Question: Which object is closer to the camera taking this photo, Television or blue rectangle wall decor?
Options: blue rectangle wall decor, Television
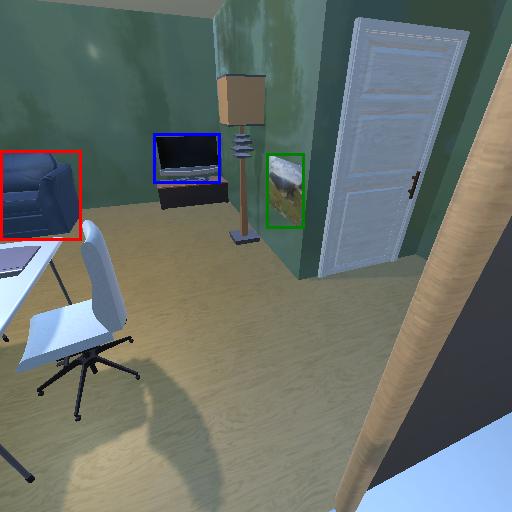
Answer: blue rectangle wall decor